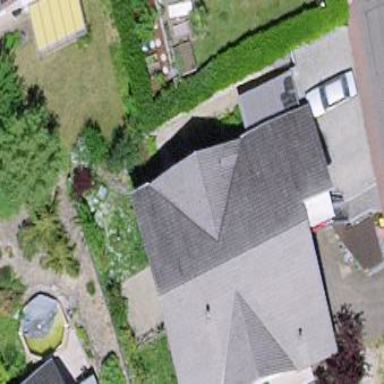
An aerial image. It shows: Building with tile roof.